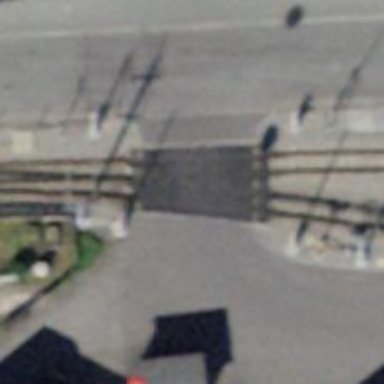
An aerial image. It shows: Level crossing with double half barrier.